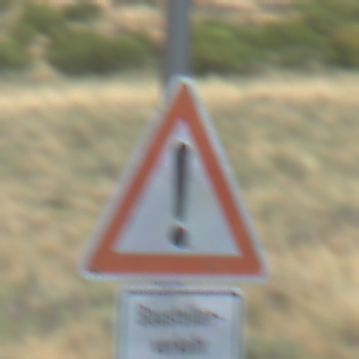
Verkehrszeichen: Gefahrenstelle
Zusatzzeichen unten: HinweiseAufGefahrenDurchVerbaleAngabe6
Umgebung: Outdoor, Nature
Tageszeit: Midday
Wetter: PartlyCloudy
Licht: Natural
Jahreszeit: NotSpecified
Kontrast: HighContrast